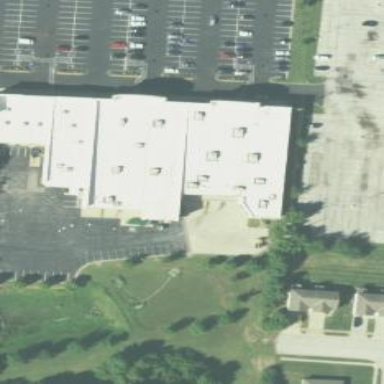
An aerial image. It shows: Retail building.